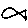
Label: fish